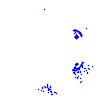
Particle: kaon